Question: I am trying to drag 'MyObject' to a 'JTable'. But cant find out how.
Can I get help with any of this points?(preferably point 3)
**1.**The only good example I found was this:
Guide: <URL>
Source: <URL>
Problem with this is that I am getting:
> java.lang.ClassNotFoundException: RandomDragAndDropPanel (line: 197)
Any idea why?
**2.**Any hints on other good examples?
or **3.**Here is an example I put together. But it only displays 'String' and not 'MyObject':

What I did to try make this work was to add:
'''
public static DataFlavor FLAVOR = new DataFlavor(MyObject.class, "My Object");
'''
But I had problems 'implementing Transferable' and adding 'TransferHandler' to 'MyObject'. Any idea how it should look like?
'''
import java.awt.Color;
import java.awt.datatransfer.DataFlavor;
import java.awt.datatransfer.UnsupportedFlavorException;
import java.io.IOException;
import javax.swing.BorderFactory;
import javax.swing.DefaultListModel;
import javax.swing.DropMode;
import javax.swing.JFrame;
import javax.swing.JList;
import javax.swing.JPanel;
import javax.swing.JTable;
import javax.swing.ListSelectionModel;
import javax.swing.TransferHandler;
import javax.swing.table.DefaultTableModel;
public class FlavorTest extends JFrame {
// FLAVOR = STRING
private DataFlavor FLAVOR = new DataFlavor(String.class, "DataWrapper");
public FlavorTest() {
// CREATE TABLE
DefaultTableModel model = getDefaultTableModel();
JTable table = new JTable(model);
addDragSupport(table, model);
table.setSelectionMode(ListSelectionModel.MULTIPLE_INTERVAL_SELECTION);
table.setDropMode(DropMode.INSERT_ROWS);
table.setFillsViewportHeight(true);
// ADD TABLE AND DRAG OBJECT TO PANEL
JPanel panel = new JPanel();
panel.add(new MyObject("DRAG OBJECT"));
panel.add(table);
// ADD PANEL TO JFRAME
this.add(panel);
this.pack();
this.setDefaultCloseOperation(1);
this.setVisible(true);
}
// CREATE TABLE DATA
private DefaultTableModel getDefaultTableModel() {
String[] cols = { "a", "b", "c" };
String[][] rows = { { "1", "2", "3" } };
return new DefaultTableModel(rows, cols);
}
// SET TRANSFER HANDLER TO TABLE
private void addDragSupport(final JTable table, final DefaultTableModel model) {
table.setTransferHandler(new TransferHandler() {
public boolean canImport(TransferSupport support) {
return true;
}
public boolean importData(TransferSupport support) {
JTable.DropLocation dl = (JTable.DropLocation) support.getDropLocation();
int row = dl.getRow();
Object data;
try {
data = (Object) support.getTransferable().getTransferData(FLAVOR);
} catch (UnsupportedFlavorException e) {
e.printStackTrace();
return false;
} catch (IOException e) {
e.printStackTrace();
return false;
}
String[] rowData = data.toString().split(",");
model.insertRow(row, rowData);
return true;
}
});
}
public static void main(String[] args) {
new FlavorTest();
}
// CONTAINS A DRAGABLE JLIST WITH A STRING
private class MyObject extends JPanel {
public MyObject(String text) {
DefaultListModel<String> model = new DefaultListModel<String>();
model.addElement(text);
JList<String> list = new JList<String>(model);
list.setModel(model);
list.setDragEnabled(true);
list.setFocusable(false);
this.add(list);
this.setBorder(BorderFactory.createLineBorder(Color.black));
}
}
}
'''
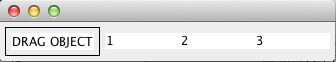
Answer: Still not sure what exactly the problem is - below is a simple custom TransferHandler that allows dragging items from a list and dropping them onto a table (one property per column). It's usage is pretty straightforward (it's in SwingX test environment because I'm lazy, just use core components and throw into a frame :)
'''
JXTable table = new JXTable(0, 2);
DefaultComboBoxModel persons = new DefaultComboBoxModel(
new PersonObject[] { new PersonObject("first", "last"),
new PersonObject("first2", "last2"),
new PersonObject("first3", "last3"), });
JXList list = new JXList(persons);
PersonTransferHandler handler = new PersonTransferHandler();
list.setTransferHandler(handler);
list.setDragEnabled(true);
table.setTransferHandler(handler);
showWithScrollingInFrame(table, list, "custom dnd");
'''
A custom handler for some custom type:
'''
/**
* Just an example: can export Person objects from a list an
* import to a table with two columns
*/
public static class PersonTransferHandler extends TransferHandler {
DataFlavor personFlavor = new DataFlavor(PersonObject.class, "PersonObject");
DataFlavor[] flavors = new DataFlavor[] {personFlavor};
/**
* Implemented to return true if the support can provide string values.
*/
@Override
public boolean canImport(TransferSupport support) {
if (!support.isDrop()) {
return false;
}
if (!(support.getComponent() instanceof JTable)) {
return false;
}
return isSupportedType(support);
}
@Override
public boolean importData(TransferSupport support) {
if (!canImport(support)) {
return false;
}
try {
PersonObject person = (PersonObject) support.getTransferable().getTransferData(personFlavor);
Object[] rowData = new Object[]{person.firstName, person.lastName};
JTable table = (JTable) support.getComponent();
((DefaultTableModel) table.getModel()).addRow(rowData);
return true;
} catch (UnsupportedFlavorException | IOException e) {
e.printStackTrace();
}
return false;
}
@Override
protected Transferable createTransferable(JComponent c) {
if (!(c instanceof JList)) return null;
JList list = (JList) c;
final PersonObject person = (PersonObject) list.getSelectedValue();
Transferable t = new Transferable() {
@Override
public DataFlavor[] getTransferDataFlavors() {
return flavors;
}
@Override
public boolean isDataFlavorSupported(DataFlavor flavor) {
return personFlavor.equals(flavor);
}
@Override
public Object getTransferData(DataFlavor flavor)
throws UnsupportedFlavorException, IOException {
return person;
}
};
return t;
}
@Override
public int getSourceActions(JComponent c) {
return COPY;
}
private boolean isSupportedType(TransferSupport support) {
DataFlavor[] flavors = support.getDataFlavors();
for (DataFlavor dataFlavor : flavors) {
if (dataFlavor.getRepresentationClass() == PersonObject.class) return true;
}
return false;
}
}
public static class PersonObject {
String firstName;
String lastName;
public PersonObject() {
}
/**
* @param firstName
* @param lastName
*/
public PersonObject(String firstName, String lastName) {
this.firstName = firstName;
this.lastName = lastName;
}
}
'''